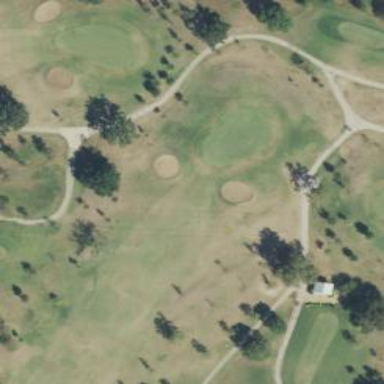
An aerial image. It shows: Golf hole.